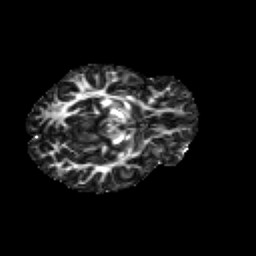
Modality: FA
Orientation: axial
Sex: male
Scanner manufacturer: siemens
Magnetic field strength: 3 T
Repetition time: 5 s
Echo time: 0.071 s